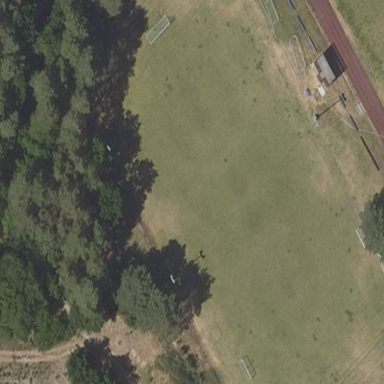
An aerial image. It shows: Soccer pitch for outdoor sports and leisure activities.